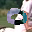
Label: 0